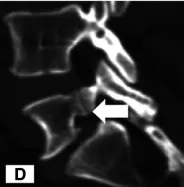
Typical images of Case 2. Right dysplasia. And the pedicle cleft (white arrowheads) of the L5 vertebra.
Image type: radiology (ct)